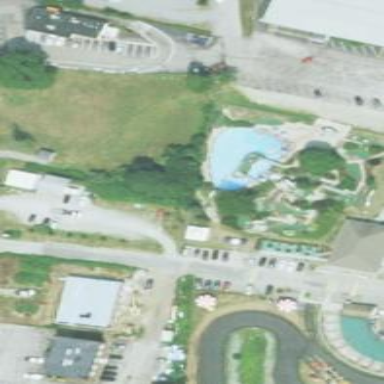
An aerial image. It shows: Miniature golf leisure land.